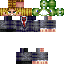
A male human skin with medium skin, wearing blonde long hair dressed in a blue suit and black pants, featuring a closed mouth.